Question: I'm relatively new to Python, and reading through a <URL> on the documentation website, I came across this snippet:
This made me curious, so I decided to type it into a Python file and test it out. When I did this, however, it gave me a different result:
'''
.1+.1+.1 == .3
=> True
'''
This question may seem trivial, but I'm curious why the actual behavior did not match what the Python documentation said it would do. Any answers?
<URL>
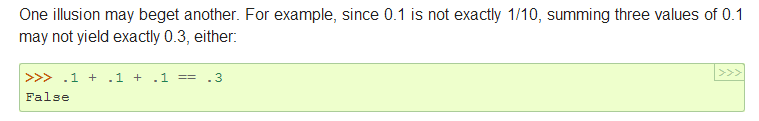
Answer: You never said which version of Python you're running, and that can make a huge difference. The arithmetic is likely to be IEEE based doubles which should be consistent from system to system. However CPython is based on underlying C libraries, and those can vary in the way they round floating-point constants as they're input. Other versions of Python will also be dependent on some underlying platform.
Confirmed. Using the online interpreter given in the question I get:
'''
'%0.20f' % (.1+.1+.1,)
=> '0.30000000000000004441'
'%0.20f' % (.3,)
=> '0.30000000000000004441'
'''
Using Python 2.7 on Windows:
'''
>>> '%0.20f' % (.1+.1+.1,)
'0.30000000000000004441'
>>> '%0.20f' % (.3,)
'0.29999999999999998890'
'''
It appears the online interpreter rounds the input differently.